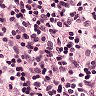
Metastatic tissue present: no